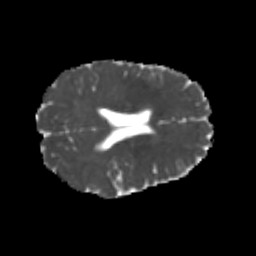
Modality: MD
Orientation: axial
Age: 24
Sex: female
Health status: healthy
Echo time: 0.074 s